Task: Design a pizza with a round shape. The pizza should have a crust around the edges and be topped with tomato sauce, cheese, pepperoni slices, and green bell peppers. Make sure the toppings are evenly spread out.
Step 637:
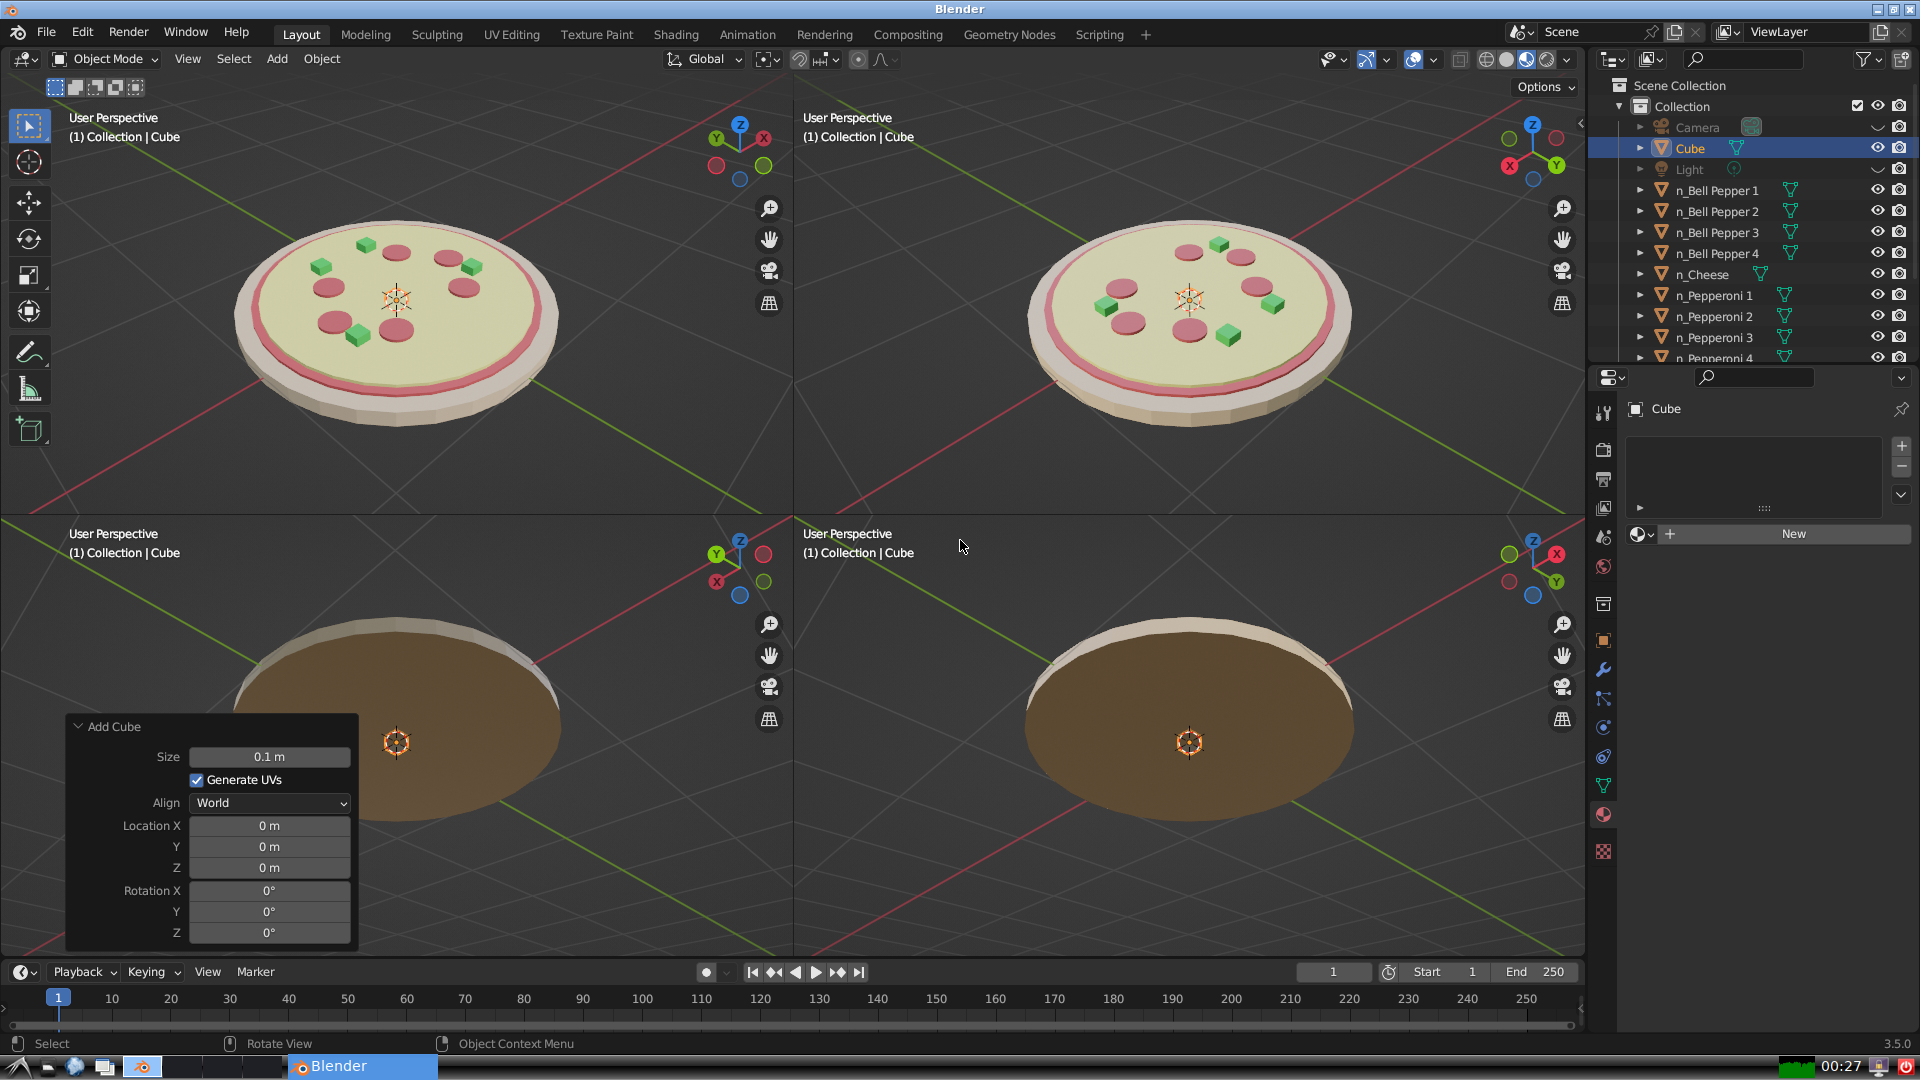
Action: {"key_press": ['Ctrl, Home']}